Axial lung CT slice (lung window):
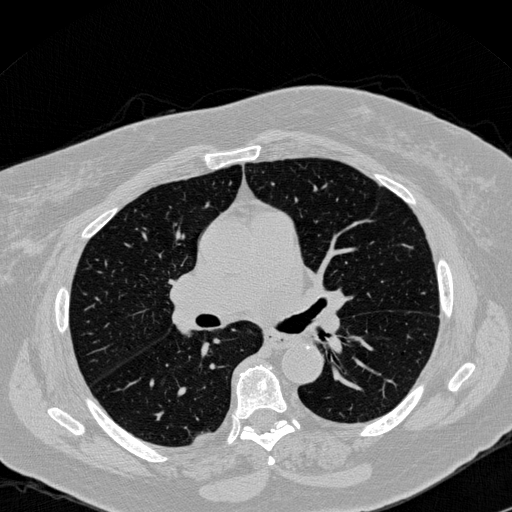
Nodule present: no